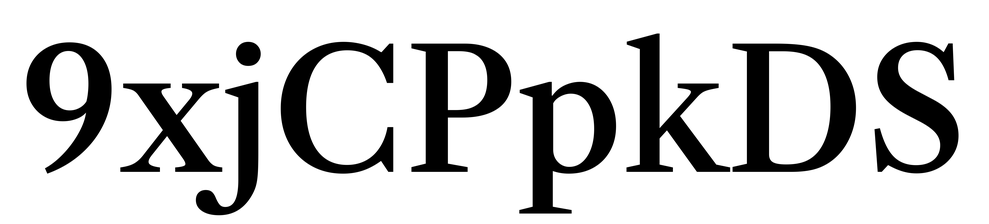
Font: LibreCaslonText_Medium